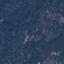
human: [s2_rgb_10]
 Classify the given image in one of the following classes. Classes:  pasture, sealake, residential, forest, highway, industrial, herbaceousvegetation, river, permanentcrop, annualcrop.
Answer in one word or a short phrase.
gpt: Forest